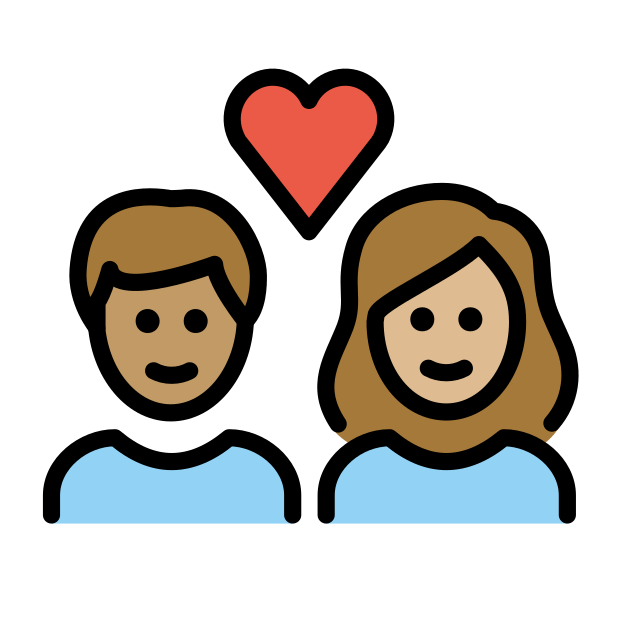
couple with heart: woman, man, medium skin tone, medium-light skin tone